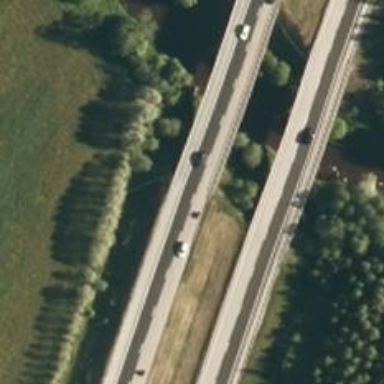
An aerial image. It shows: Motorway bridge.